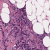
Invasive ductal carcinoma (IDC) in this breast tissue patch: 1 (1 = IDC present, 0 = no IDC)